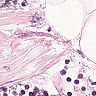
Metastatic tissue present: no